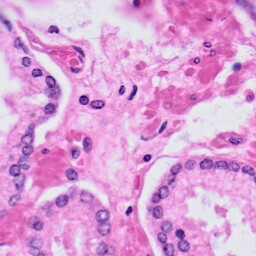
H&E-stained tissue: Prostate